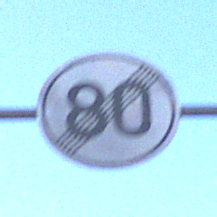
Verkehrszeichen: EndeGeschwindigkeit80
Umgebung: Outdoor, Urban
Tageszeit: SunriseSunset
Wetter: PartlyCloudy
Licht: Natural
Jahreszeit: NotSpecified
Kontrast: LowContrast